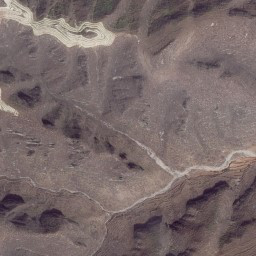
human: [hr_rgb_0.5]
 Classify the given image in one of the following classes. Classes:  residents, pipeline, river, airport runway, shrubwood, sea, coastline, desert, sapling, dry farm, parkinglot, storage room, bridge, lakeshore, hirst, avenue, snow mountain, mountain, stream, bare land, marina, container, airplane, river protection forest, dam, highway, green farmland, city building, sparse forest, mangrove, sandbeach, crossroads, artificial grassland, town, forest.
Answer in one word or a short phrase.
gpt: mountain